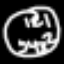
Label: clock